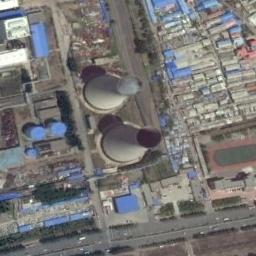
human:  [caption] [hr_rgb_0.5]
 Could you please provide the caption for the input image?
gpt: There are many buildings of different shapes next to the thermal power station .

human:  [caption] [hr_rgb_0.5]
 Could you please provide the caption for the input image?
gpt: The thermal power station is on the grass next to some buildings with white mist above .

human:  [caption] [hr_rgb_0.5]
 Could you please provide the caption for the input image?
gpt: There is a row of white buildings next to the thermal power station .

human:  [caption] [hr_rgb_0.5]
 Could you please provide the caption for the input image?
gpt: There are neatly planned plants and equipment in the thermal power station, and two cooling towers are steaming .

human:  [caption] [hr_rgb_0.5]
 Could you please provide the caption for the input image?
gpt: There are many buildings and two chimneys on the thermal power station .